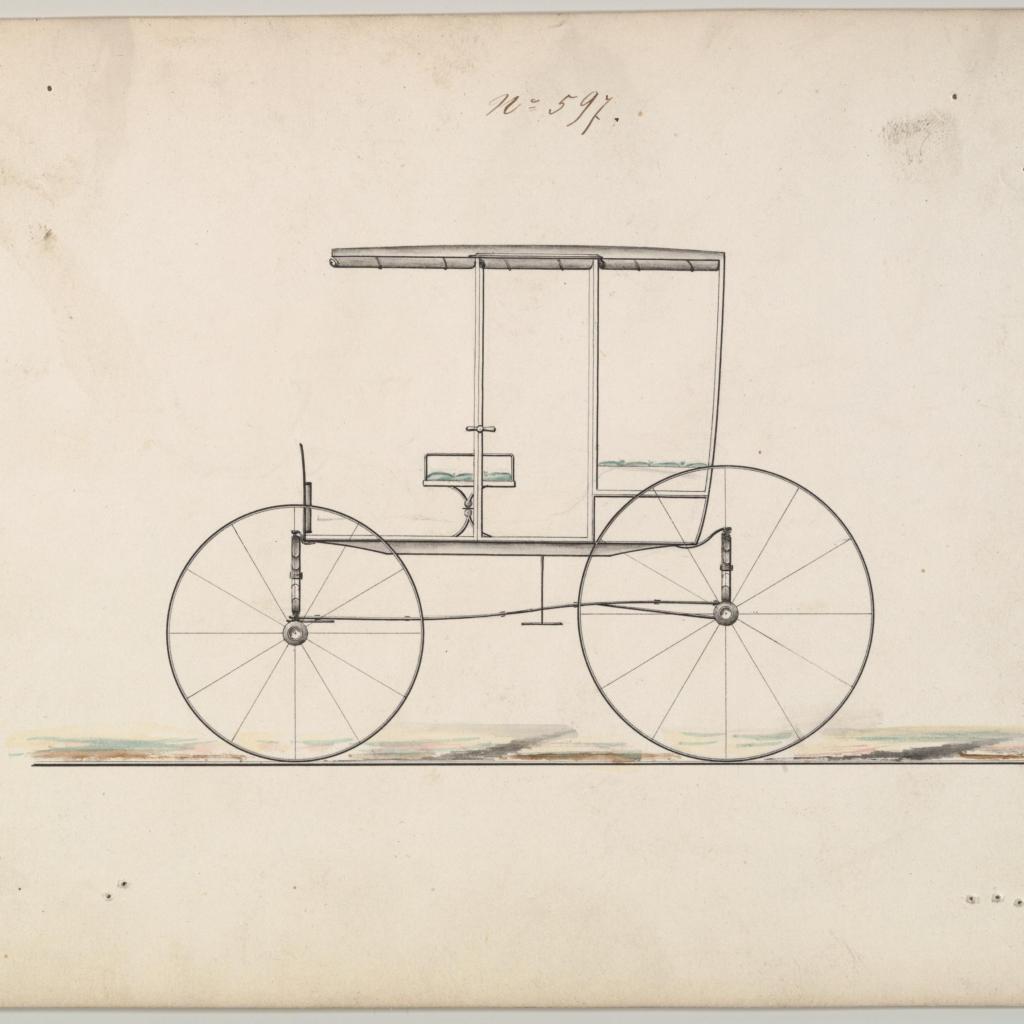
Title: Rockaway #597
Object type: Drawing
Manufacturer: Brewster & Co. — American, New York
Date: ca. 1860
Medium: Pen and black ink, watercolor
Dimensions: sheet: 6 3/4 x 9 7/8 in. (17.1 x 25.1 cm)
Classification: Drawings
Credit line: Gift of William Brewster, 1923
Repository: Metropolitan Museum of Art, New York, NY